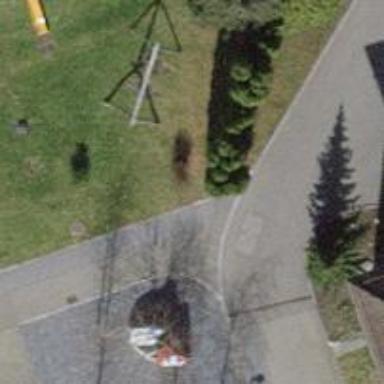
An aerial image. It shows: Bollard.